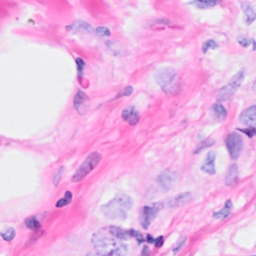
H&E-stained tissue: Breast